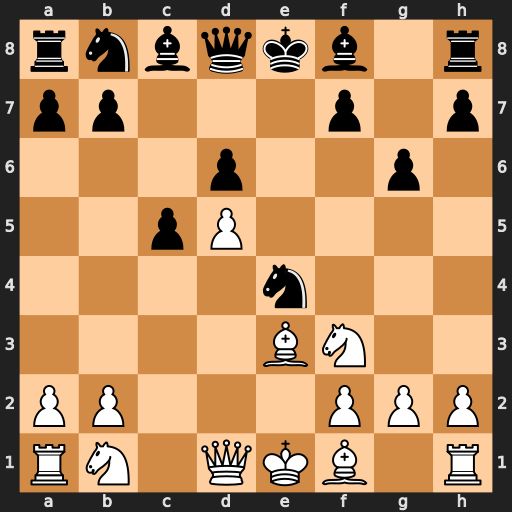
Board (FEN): rnbqkb1r/pp3p1p/3p2p1/2pP4/4n3/4BN2/PP3PPP/RN1QKB1R
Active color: w
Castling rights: KQkq
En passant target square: -
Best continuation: Qa4+ Nd7 Qxe4+